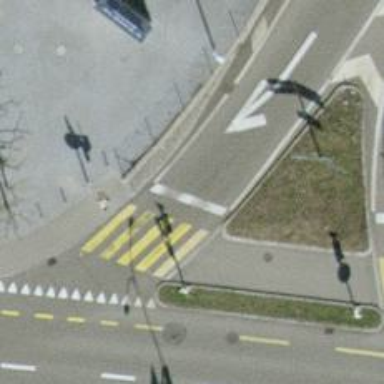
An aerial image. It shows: Road with traffic signals.